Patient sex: M
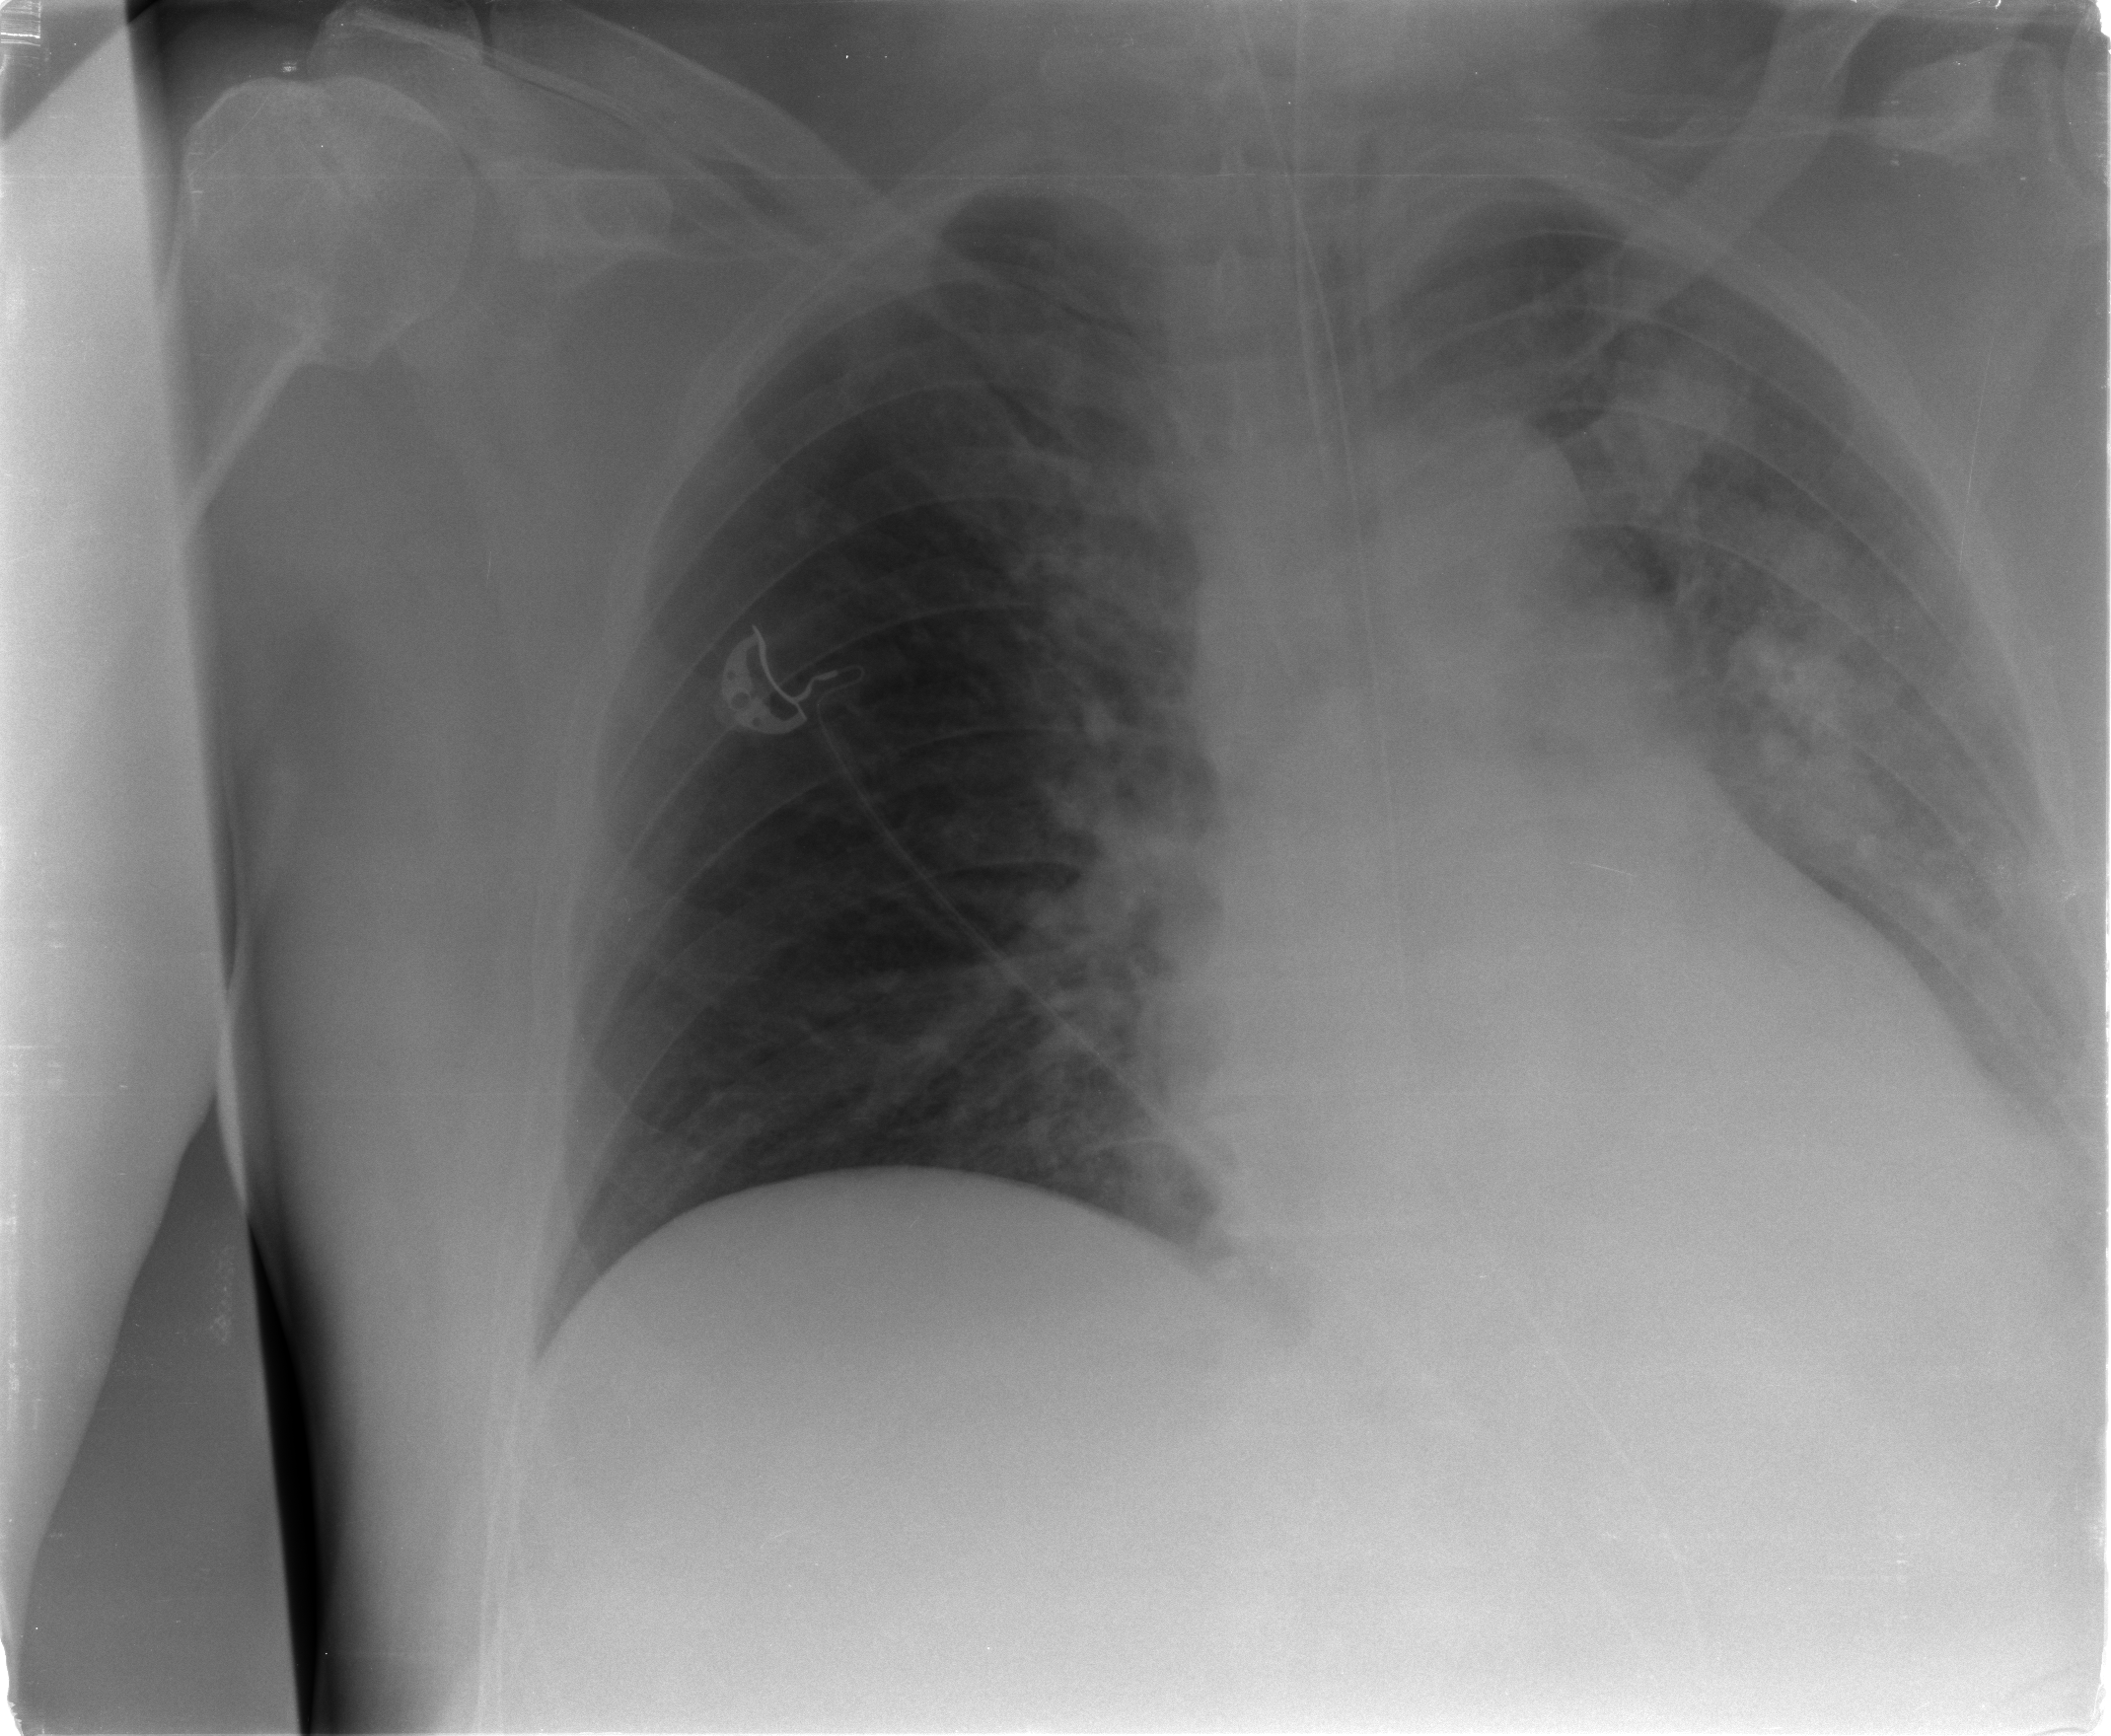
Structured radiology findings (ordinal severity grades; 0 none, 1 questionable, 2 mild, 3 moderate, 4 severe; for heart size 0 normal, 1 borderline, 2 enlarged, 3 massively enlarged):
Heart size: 2
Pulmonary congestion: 2
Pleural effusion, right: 0
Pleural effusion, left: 2
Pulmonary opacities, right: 1
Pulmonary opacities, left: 3
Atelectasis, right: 0
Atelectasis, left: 2